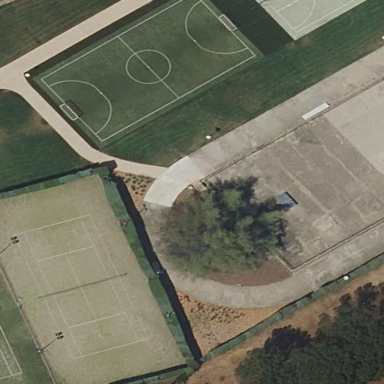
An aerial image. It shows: Tennis court on pitch designated for leisure land.